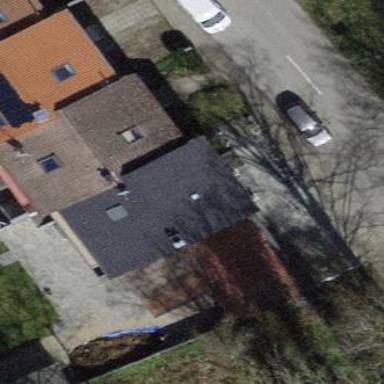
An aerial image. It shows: Gabled roof house.